Question: I am using In App feature in my windows phone app and uploaded beta version to store. everything is working fine but it shows me two buttons, and , I need to change the text to .
since we are not going to install anything we are purchasing an item so i need make fallowing changes like given Image

I don't know how to make these change, If any one have idea then suggest me what to do.
Thanks.
no answer at all.
Is this not possible?
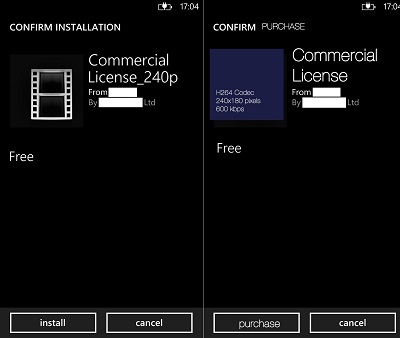
Answer: For beta app, all IAP's are free - that's why in your first screen it is listed as "Free".
This purchase windows is common purchase experience defined by WP platform. You can't make changes/customizations to this. You can read more <URL>, see point D.